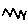
Label: zigzag